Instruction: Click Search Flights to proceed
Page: home
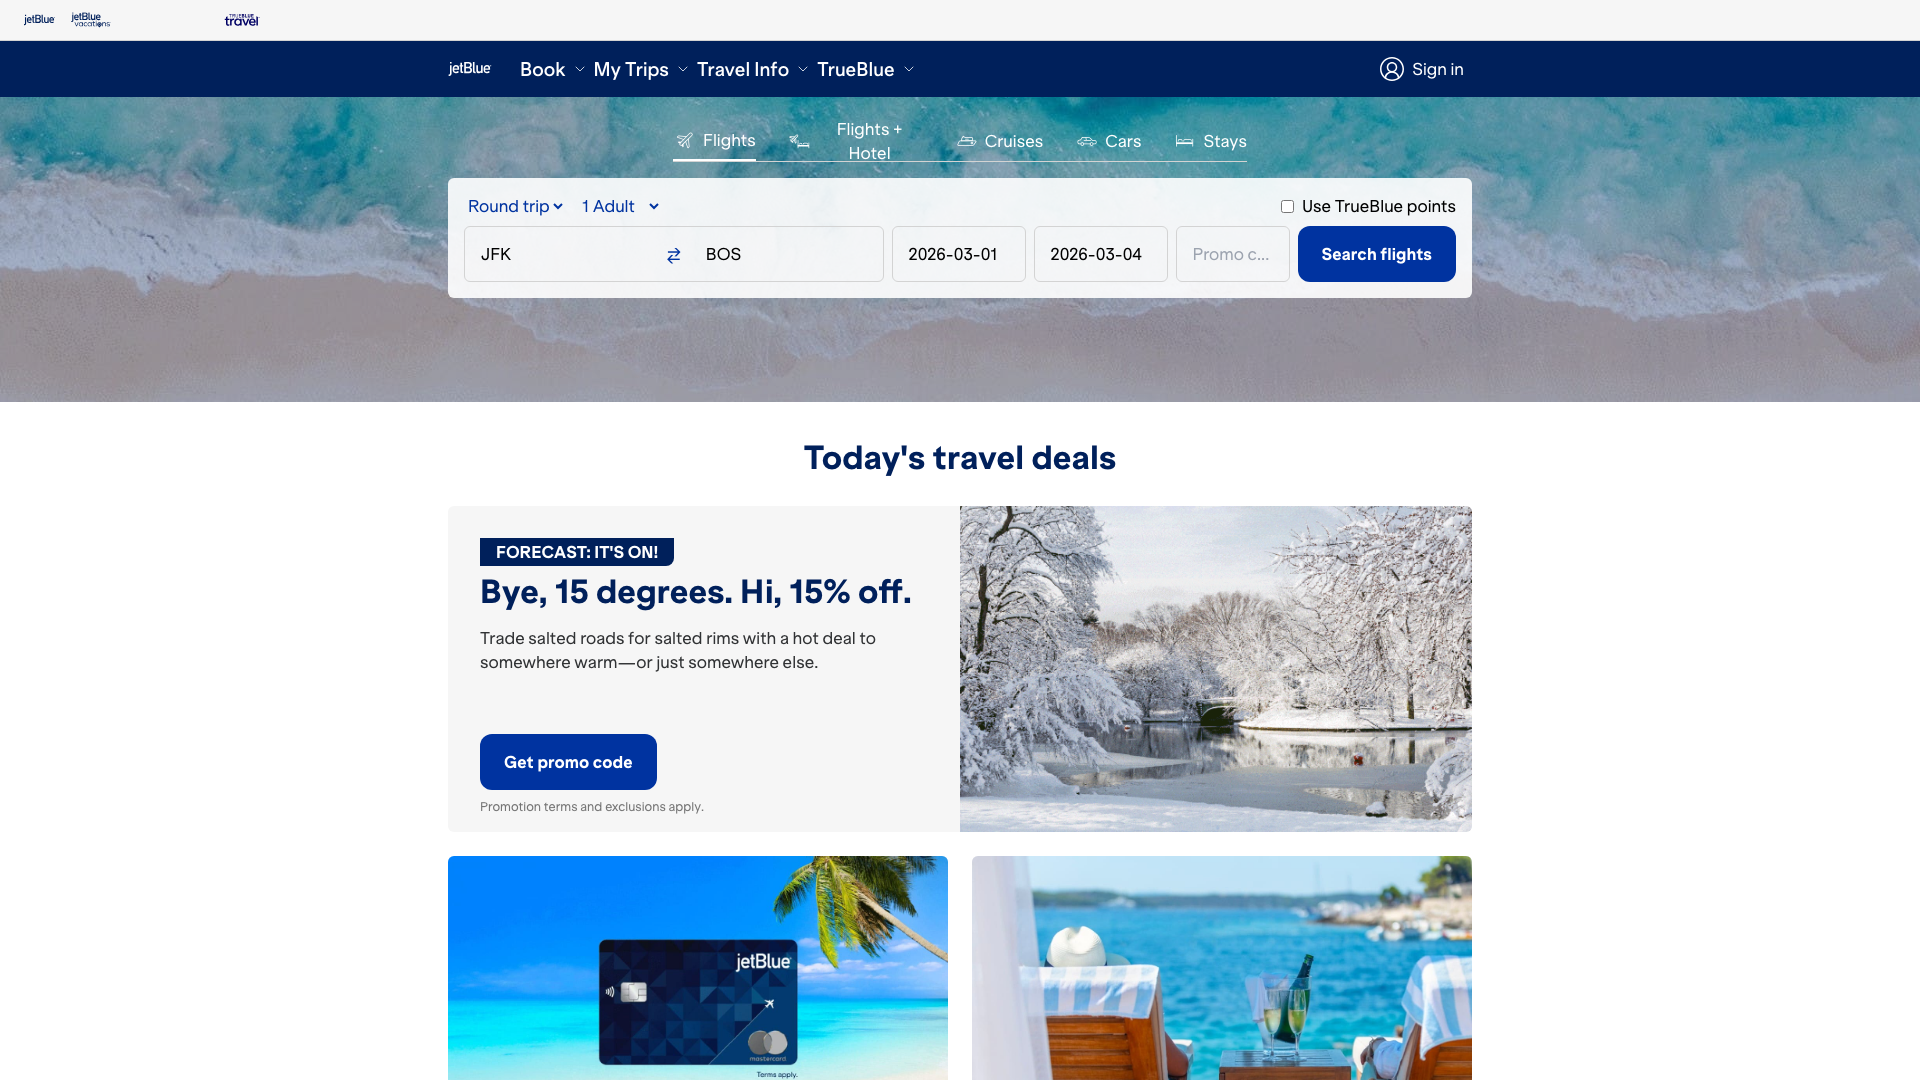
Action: click